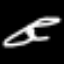
Label: diamond